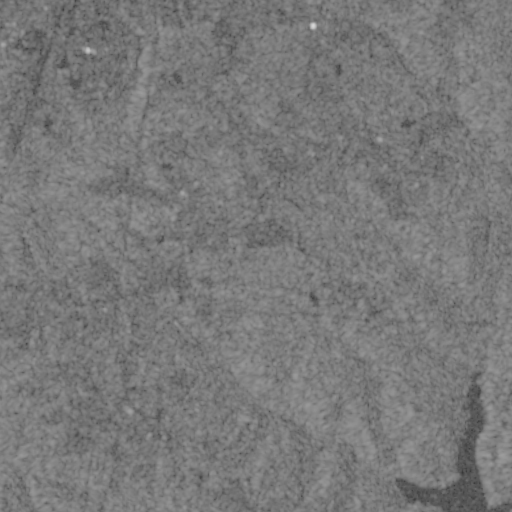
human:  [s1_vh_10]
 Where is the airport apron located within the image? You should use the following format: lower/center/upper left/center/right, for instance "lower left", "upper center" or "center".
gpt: The airport apron is located in the upper left of the image.
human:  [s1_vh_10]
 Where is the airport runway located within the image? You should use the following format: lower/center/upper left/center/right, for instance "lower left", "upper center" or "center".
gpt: The airport runway is located in the upper left of the image.
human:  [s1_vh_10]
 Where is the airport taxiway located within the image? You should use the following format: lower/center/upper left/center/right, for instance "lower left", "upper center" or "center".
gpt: The airport taxiway is located in the upper left of the image.
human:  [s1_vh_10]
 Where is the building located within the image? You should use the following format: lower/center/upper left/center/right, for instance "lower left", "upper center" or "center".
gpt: There is no building in the image.

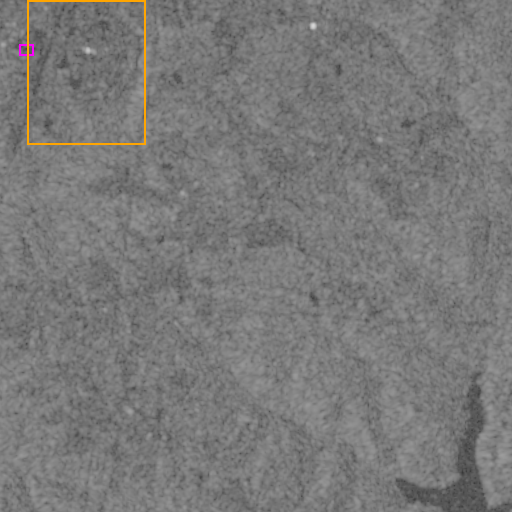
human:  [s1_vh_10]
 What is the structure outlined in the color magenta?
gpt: The structure outlined in magenta is an airport apron.
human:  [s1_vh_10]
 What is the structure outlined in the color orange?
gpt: The structure outlined in orange is a park.
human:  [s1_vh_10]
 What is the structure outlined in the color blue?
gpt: There is no blue outline.